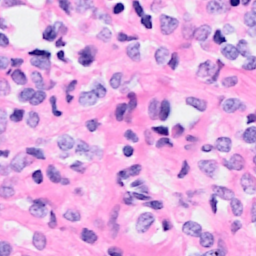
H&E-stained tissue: Breast